Question: I am trying to install intervention/image. After running the composer update, I get:

This is my composer file:
'''
{
"name": "laravel/laravel",
"description": "The Laravel Framework.",
"keywords": ["framework", "laravel"],
"license": "MIT",
"require": {
"laravel/framework": "4.1.*",
"intervention/image": "2.*"
},
"autoload": {
"classmap": [
"app/commands",
"app/controllers",
"app/models",
"app/database/migrations",
"app/database/seeds",
"app/tests/TestCase.php"
]
},
"scripts": {
"post-install-cmd": [
"php artisan clear-compiled",
"php artisan optimize"
],
"post-update-cmd": [
"php artisan clear-compiled",
"php artisan optimize"
],
"post-create-project-cmd": [
"php artisan key:generate"
]
},
"config": {
"preferred-install": "dist"
},
"minimum-stability": "stable"
}
'''
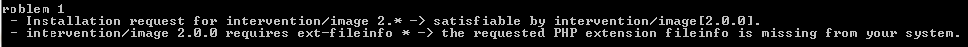
Answer: Nothing to do with your composer.json.
You need to install & enable FileInfo PHP extension, which is installed by default starting with PHP 5.3.0. Versions prior to 5.3+ may use the <URL>.
To enable FileInfo extension, you need to edit your php.ini and change a single line.
1. Locate the line: ;extension=php_fileinfo.dll
2. Remove the starting comment: extension=php_fileinfo.dll
---
To find out where your php.ini is located, you can run the following command from a terminal:
'''
$ php --ini
'''
and search for "".
that the PHP CLI can load a different php.ini file than the web, so don't rely on the path provided in 'phpinfo()'. Run the command specified above in a terminal to find out the file loaded by PHP CLI.